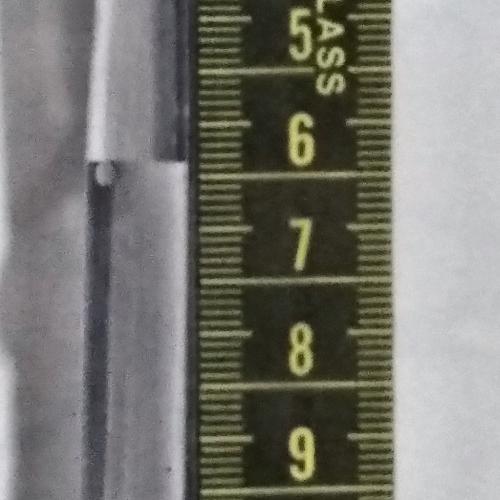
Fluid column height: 6.4 cm